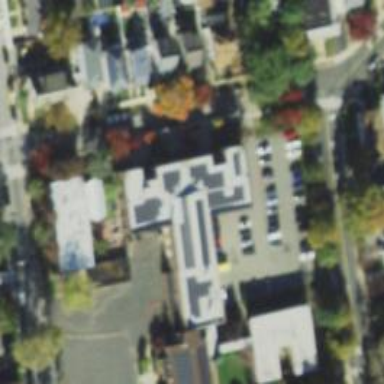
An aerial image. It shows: School building.